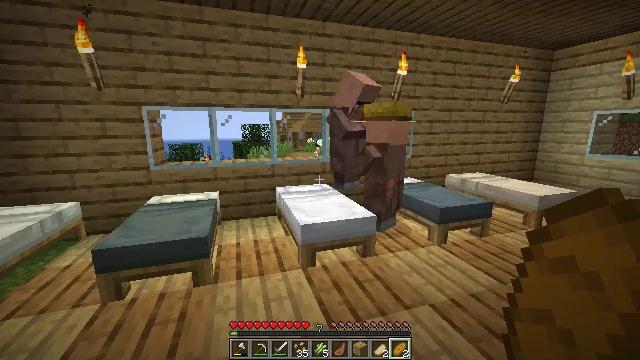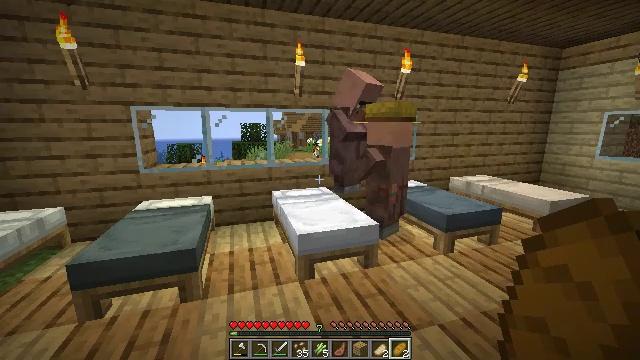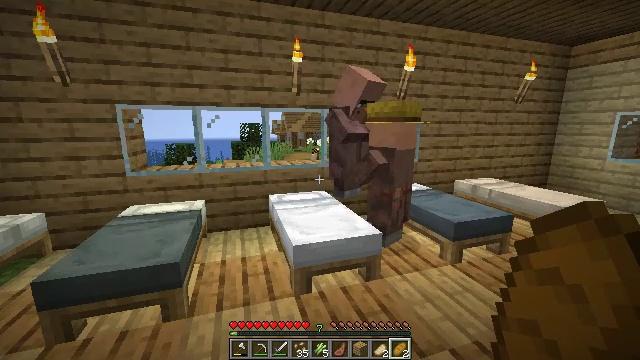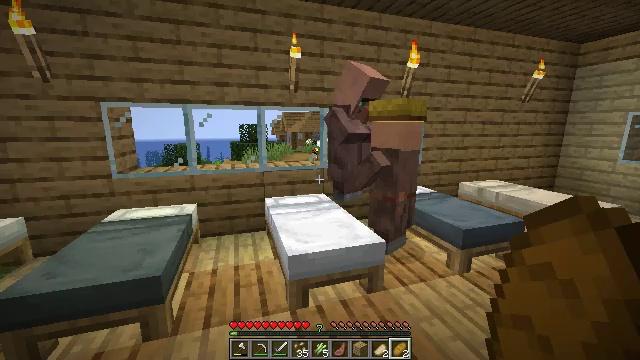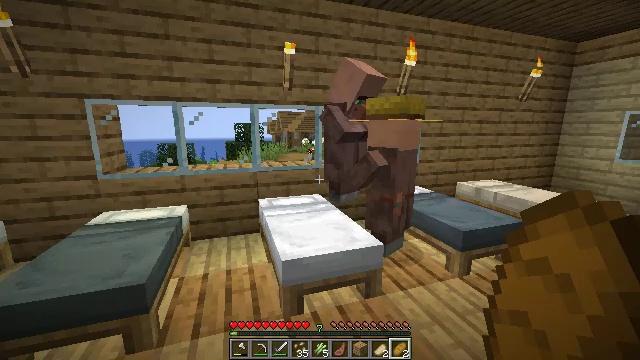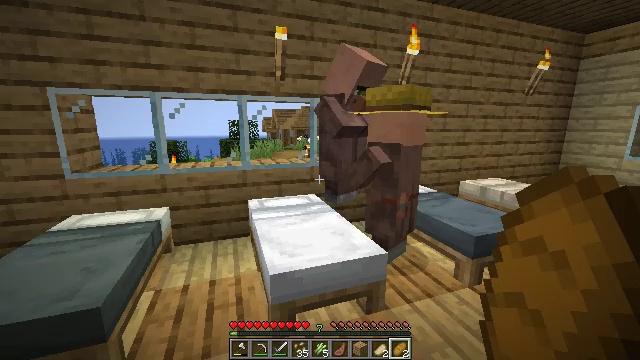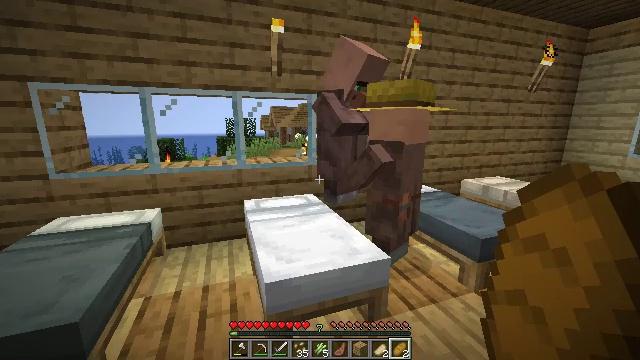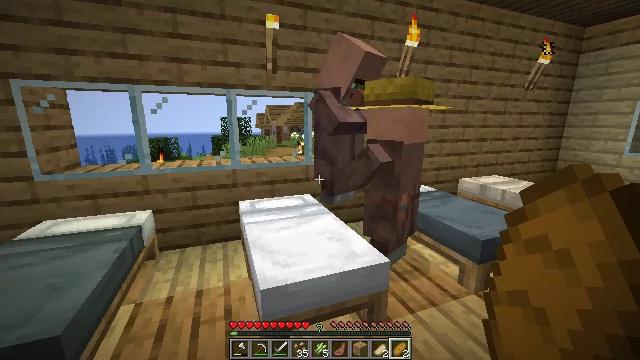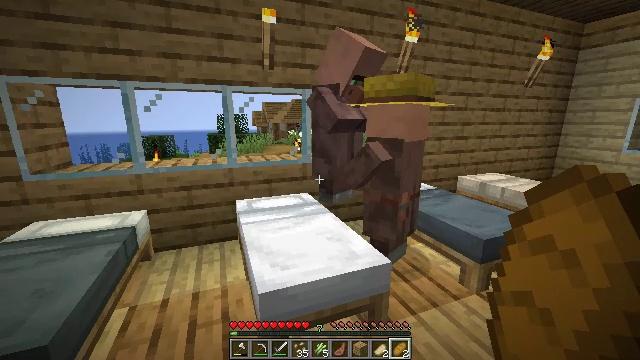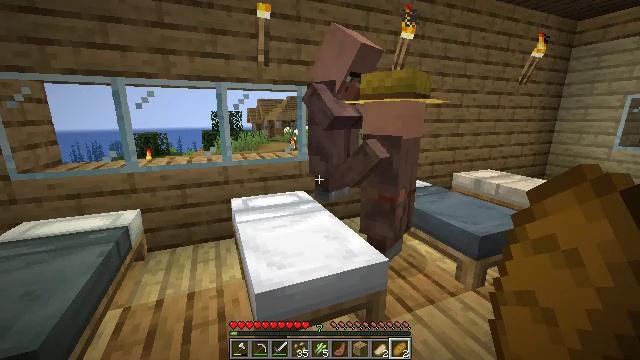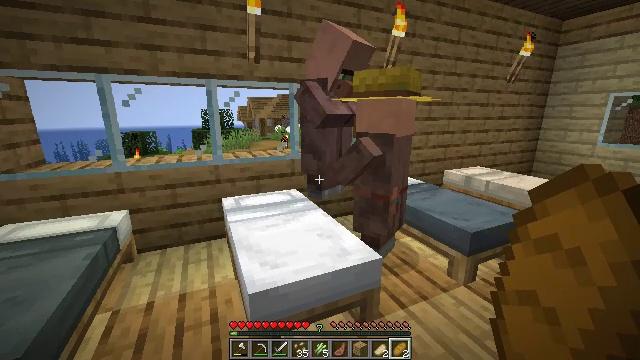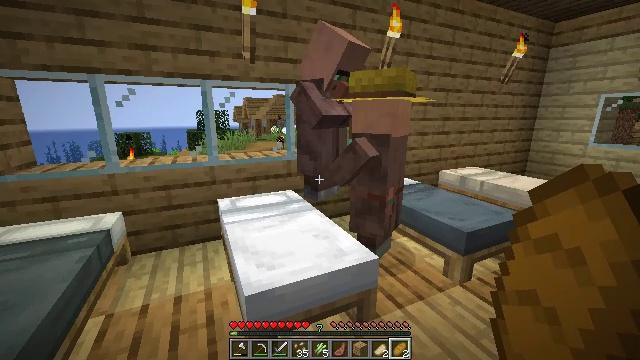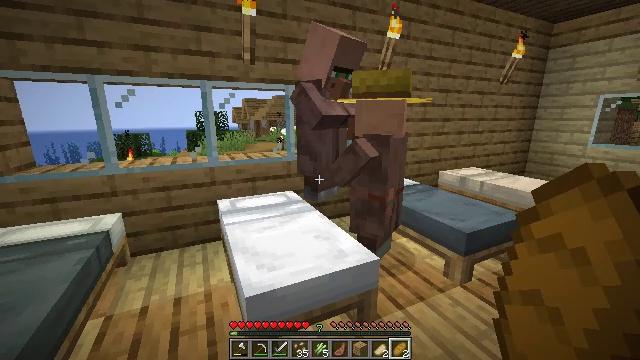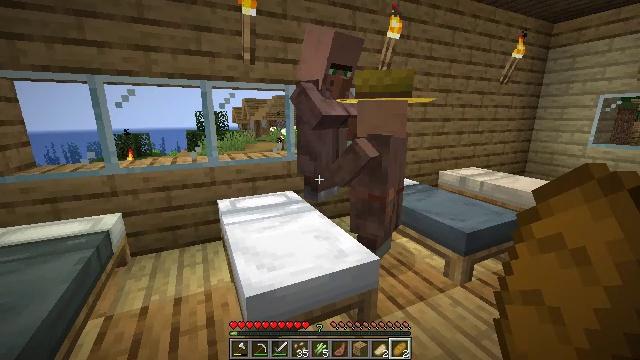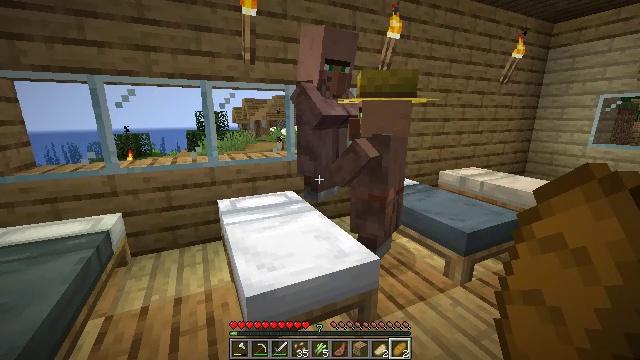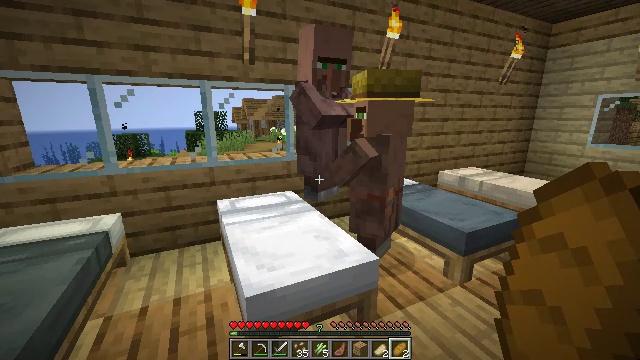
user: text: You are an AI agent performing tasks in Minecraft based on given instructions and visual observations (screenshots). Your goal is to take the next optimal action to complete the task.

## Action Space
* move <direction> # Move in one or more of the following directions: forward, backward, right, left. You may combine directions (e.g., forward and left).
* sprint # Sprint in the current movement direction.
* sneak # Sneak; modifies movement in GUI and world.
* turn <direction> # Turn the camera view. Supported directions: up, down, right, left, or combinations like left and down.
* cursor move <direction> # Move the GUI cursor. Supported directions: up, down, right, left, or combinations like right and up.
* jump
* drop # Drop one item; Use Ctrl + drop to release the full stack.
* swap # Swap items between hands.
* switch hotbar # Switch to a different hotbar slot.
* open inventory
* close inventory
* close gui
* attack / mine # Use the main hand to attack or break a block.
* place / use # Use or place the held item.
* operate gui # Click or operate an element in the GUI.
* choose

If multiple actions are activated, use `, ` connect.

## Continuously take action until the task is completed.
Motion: motion action
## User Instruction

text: Remove a bread from the inventory.
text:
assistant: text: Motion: move forward
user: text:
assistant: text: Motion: move forward
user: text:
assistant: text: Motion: move forward
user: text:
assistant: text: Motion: move forward
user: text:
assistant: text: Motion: move forward
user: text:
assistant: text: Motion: no_op
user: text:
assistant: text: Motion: no_op
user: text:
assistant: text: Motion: no_op
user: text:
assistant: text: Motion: turn right
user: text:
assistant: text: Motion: turn right
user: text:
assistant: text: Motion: no_op
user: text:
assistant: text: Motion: no_op
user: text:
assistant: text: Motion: no_op
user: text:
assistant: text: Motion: no_op
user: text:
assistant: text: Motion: no_op
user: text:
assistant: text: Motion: no_op
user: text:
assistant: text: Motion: no_op
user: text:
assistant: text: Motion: no_op
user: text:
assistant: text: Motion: no_op
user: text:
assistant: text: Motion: no_op
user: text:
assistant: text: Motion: no_op
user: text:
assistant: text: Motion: no_op
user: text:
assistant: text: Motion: no_op
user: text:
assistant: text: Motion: no_op
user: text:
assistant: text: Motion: no_op
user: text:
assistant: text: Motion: no_op
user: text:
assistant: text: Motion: no_op
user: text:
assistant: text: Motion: drop
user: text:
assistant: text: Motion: drop
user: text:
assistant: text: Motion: drop